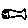
Label: fish